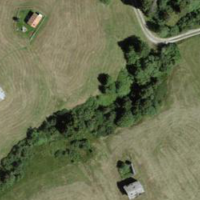
EUNIS habitat code: 24
Species observed at this site:
Petasites albus